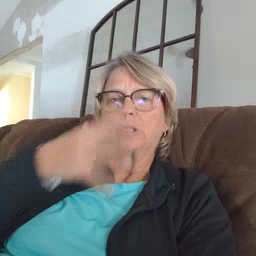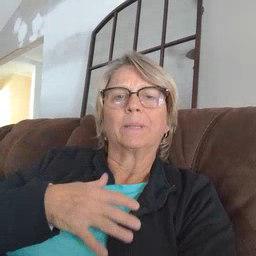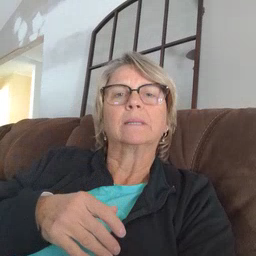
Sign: pajamas